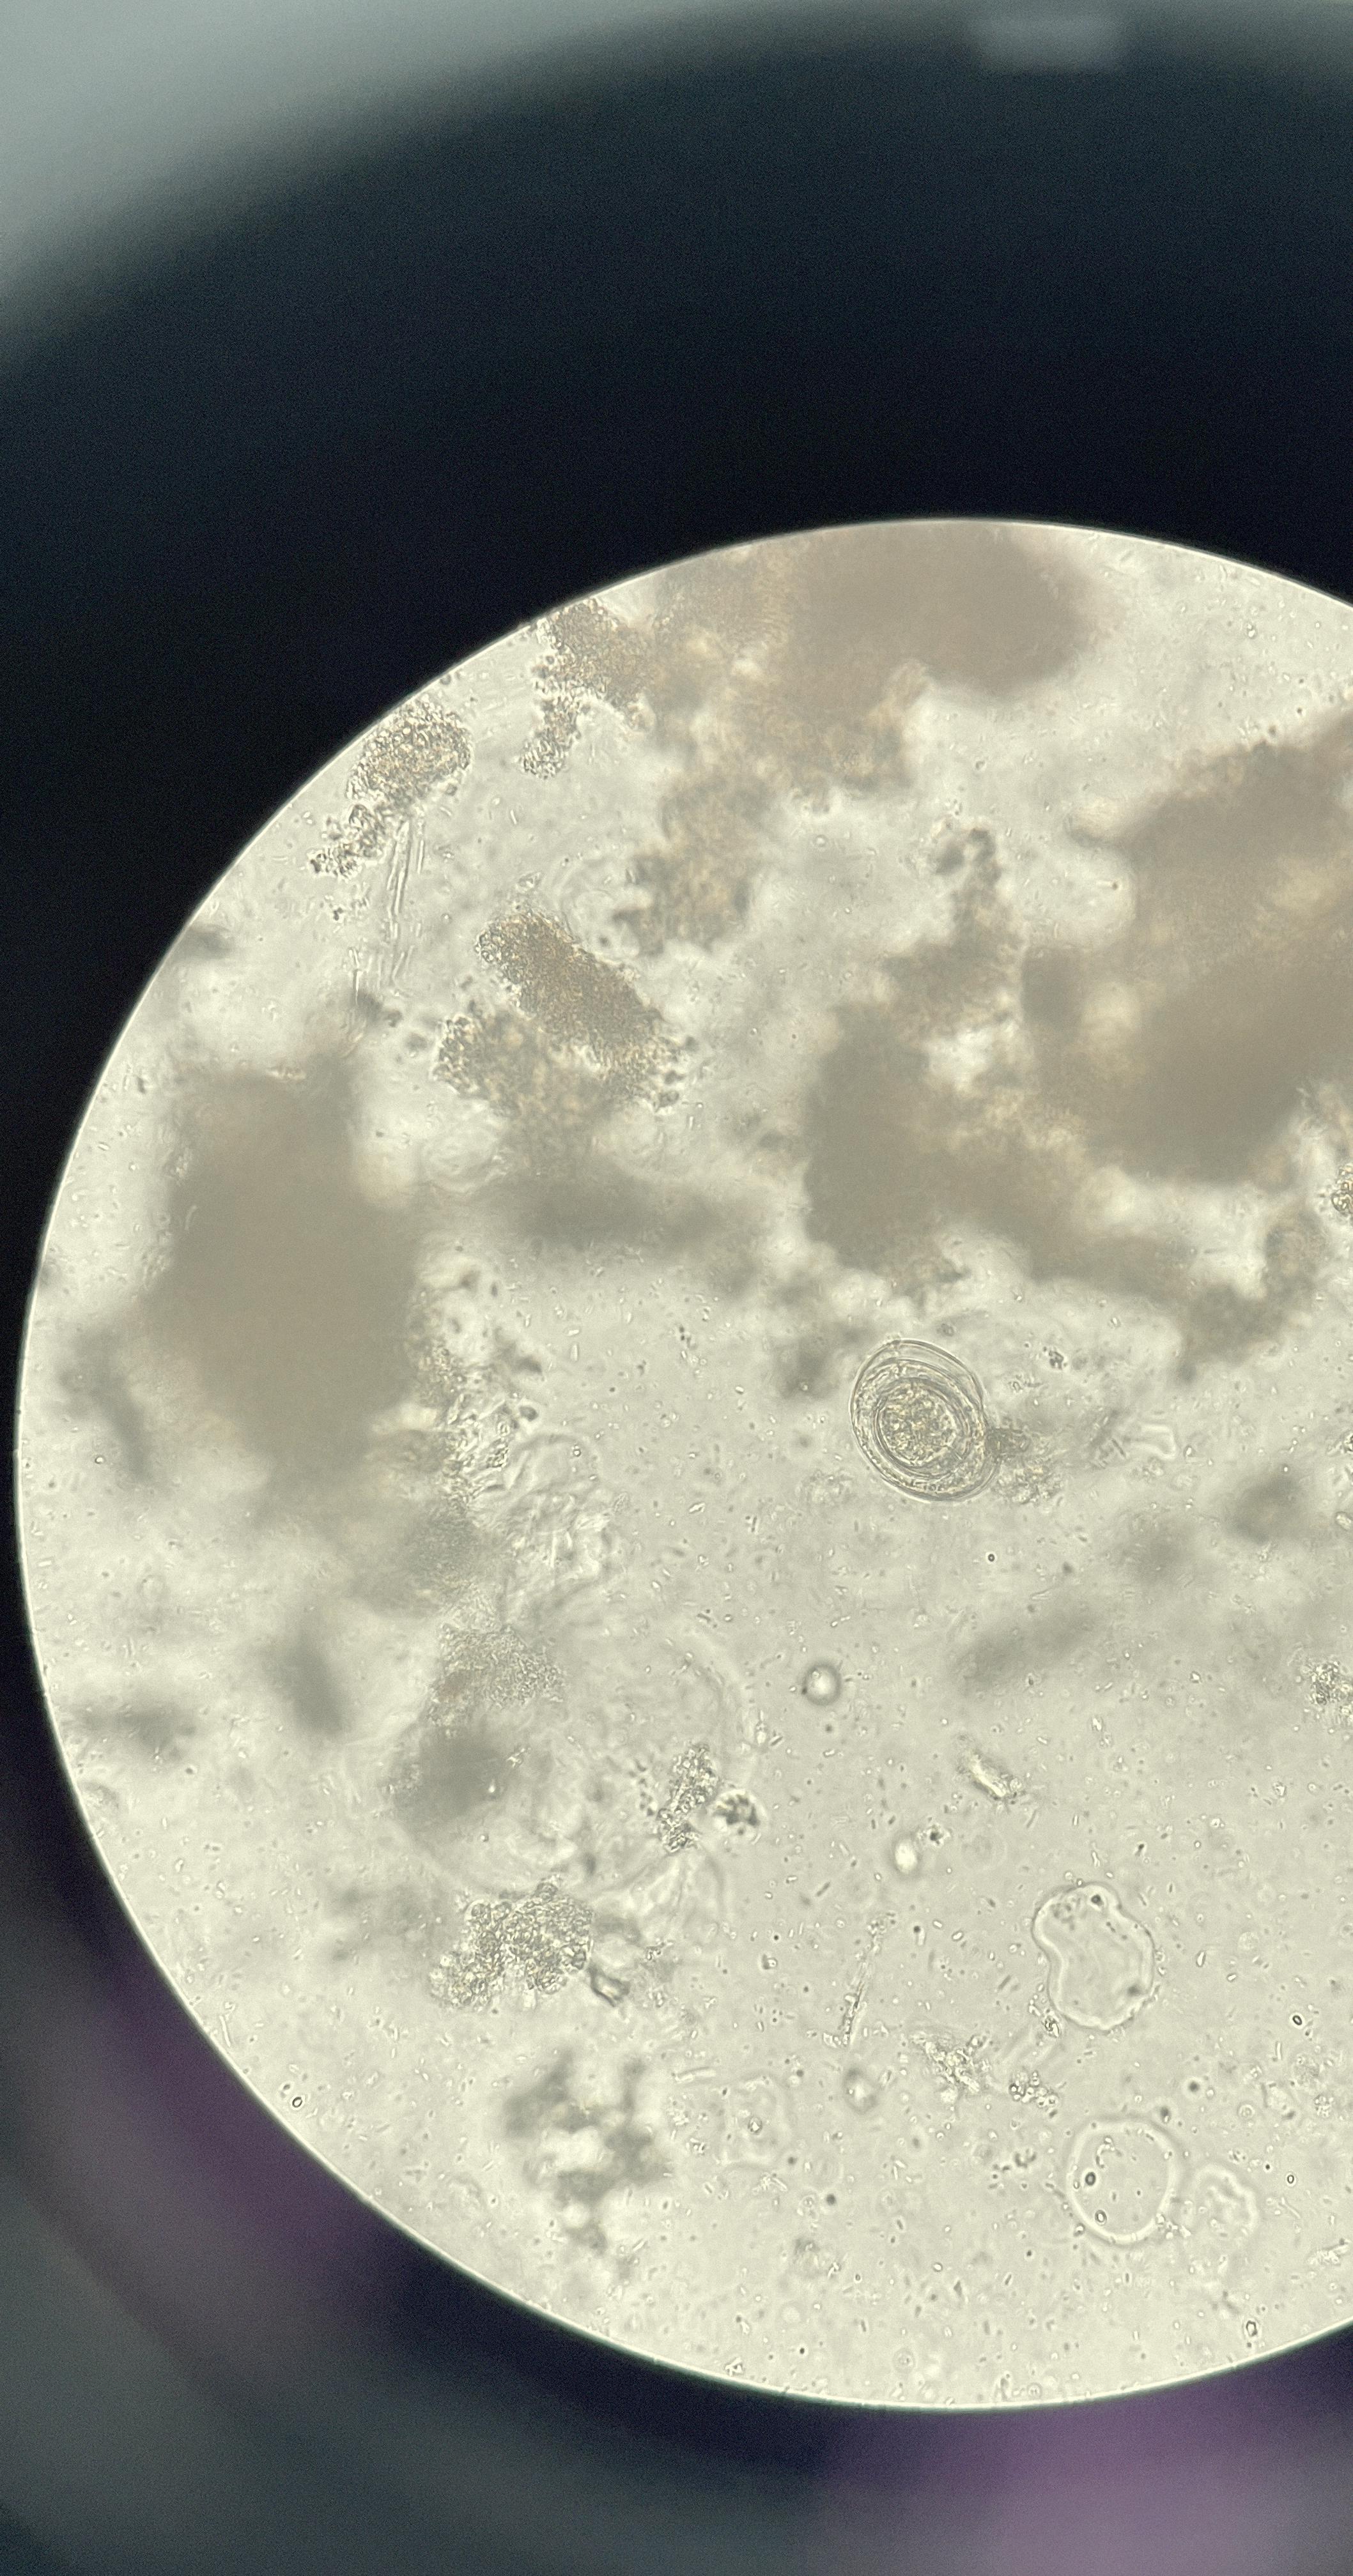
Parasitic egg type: Hymenolepis nana